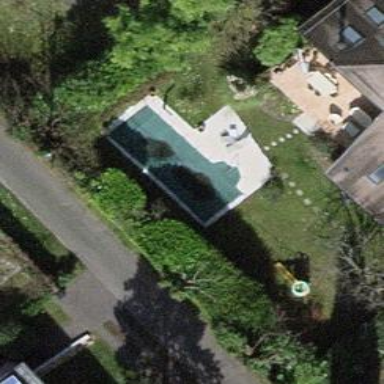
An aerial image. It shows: Swimming pool located in leisure land.